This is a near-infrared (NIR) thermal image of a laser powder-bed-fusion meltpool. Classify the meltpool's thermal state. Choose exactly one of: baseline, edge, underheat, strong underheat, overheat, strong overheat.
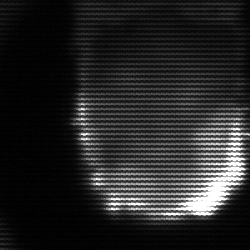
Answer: baseline